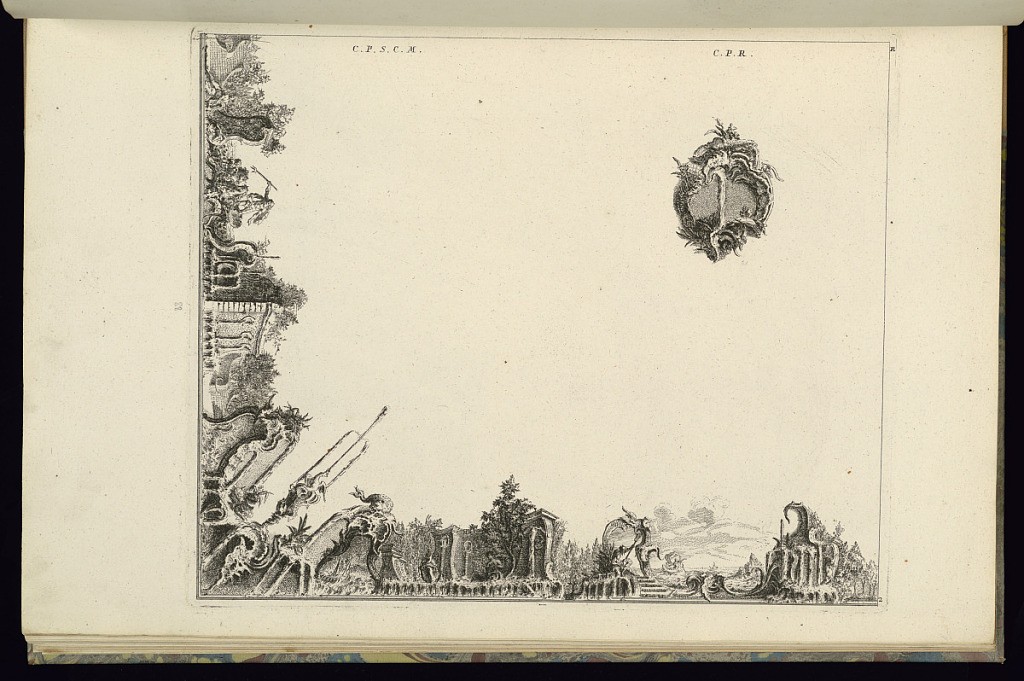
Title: Design for Ceiling Ornament
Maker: François de Cuvilliés the Elder, Belgian, 1695 - 1768
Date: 1745
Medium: Etching and engraving on off-white laid paper
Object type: Print
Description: View of a quarter of a vaulted ceiling. At lower left corner, a fountain with a seabird creature sitting upon a vase, water spewing from its beak. Plants and a dolphin surround the fountain. Along left edge, various decorative scenes including a reclining female nude figure and Poseidon with a trident above horses. Along right edge, a figure sitting beneath a tree against an architectural fragment of a wall, a man holding a staff beneath a rocaille arch made up of sea creature forms, and a view of two ships at sea; in the nearest ship, a figure holds a swath of drapery, using it as a sail. At upper right, rocaille form with shells, vegetation, crustaceans, and a small stream of water.